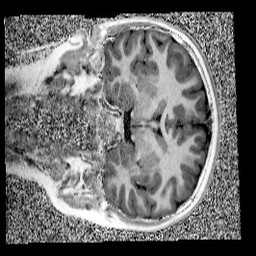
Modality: UNIT1
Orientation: coronal
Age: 9
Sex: female
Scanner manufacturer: siemens
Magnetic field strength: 3 T
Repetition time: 4 s
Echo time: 0.00299 s